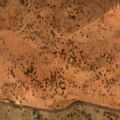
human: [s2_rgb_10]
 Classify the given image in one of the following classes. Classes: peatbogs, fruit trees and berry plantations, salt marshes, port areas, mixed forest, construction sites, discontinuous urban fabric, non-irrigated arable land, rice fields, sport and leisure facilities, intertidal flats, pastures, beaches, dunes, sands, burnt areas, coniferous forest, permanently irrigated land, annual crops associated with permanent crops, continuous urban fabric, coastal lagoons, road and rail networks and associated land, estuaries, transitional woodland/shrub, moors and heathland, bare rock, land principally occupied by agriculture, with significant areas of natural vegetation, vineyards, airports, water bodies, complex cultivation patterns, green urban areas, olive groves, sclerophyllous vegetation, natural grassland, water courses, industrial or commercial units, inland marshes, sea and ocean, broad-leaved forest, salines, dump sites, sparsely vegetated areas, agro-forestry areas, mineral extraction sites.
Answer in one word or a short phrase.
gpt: pastures, agro-forestry areas